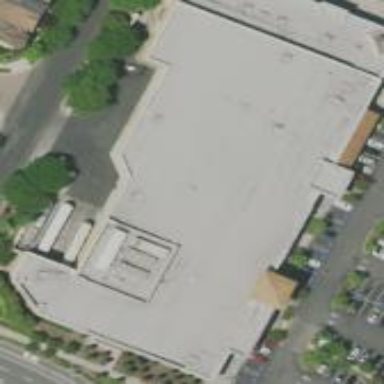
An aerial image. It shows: Retail building housing supermarket.